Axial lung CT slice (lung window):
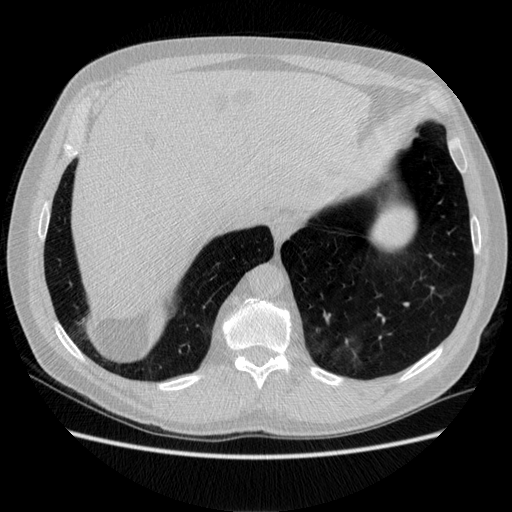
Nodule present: no